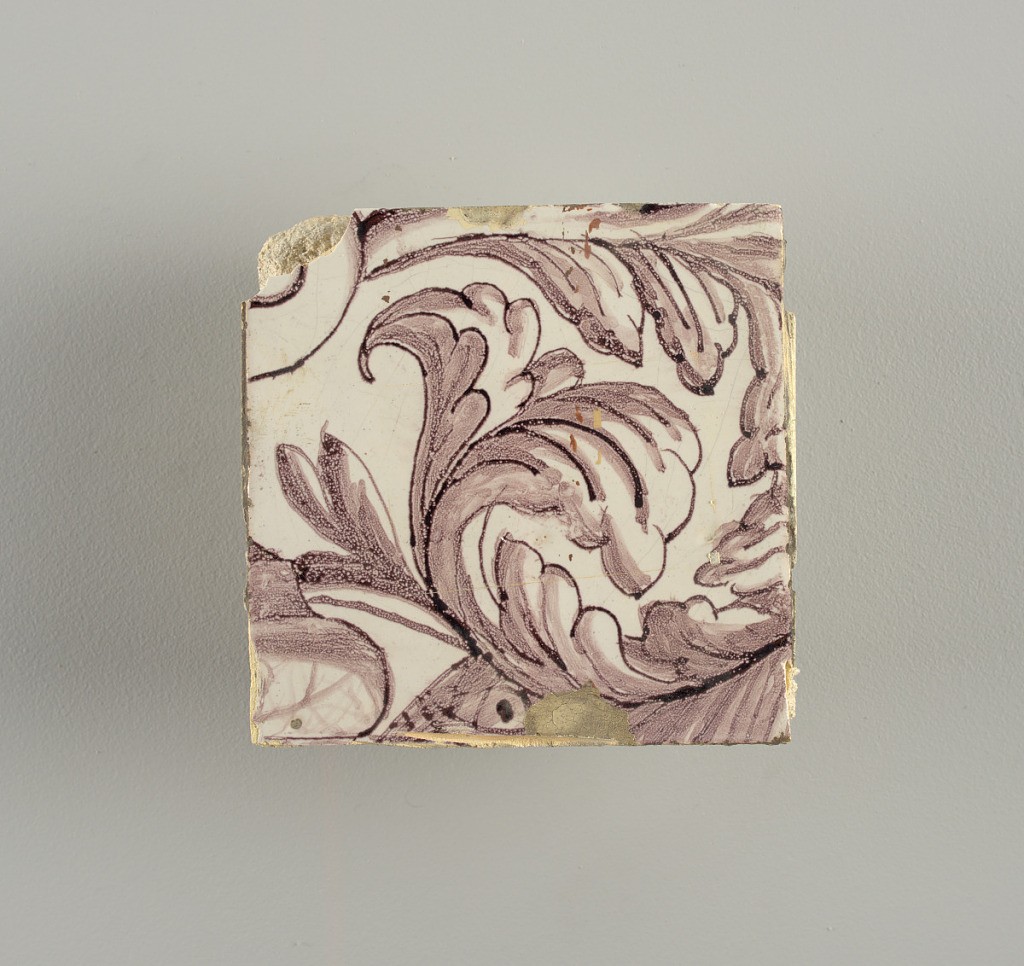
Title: Wall facing
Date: ca. 1725
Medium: Tin-glazed earthenware, underglaze
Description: Horizontal rectangle.  Thirty-seven tiles wide and twenty-one high with opening for door or window nineteen and one-half tiles high and twelve wide.  To left and right of opening, centered canopy above. Left, woman representing Hope, right, a sculputure urn.  Centered above opening, a mascaron.  Arabesque design of foliage.